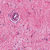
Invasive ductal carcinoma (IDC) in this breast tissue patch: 0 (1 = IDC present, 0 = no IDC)